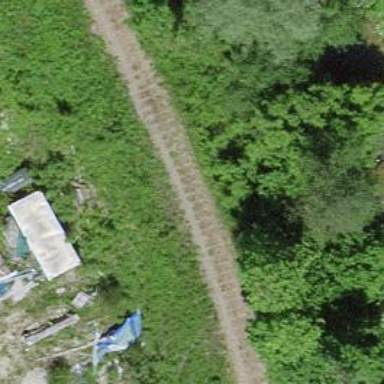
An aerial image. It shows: Abandoned railway spur with one track.